RGB frame:
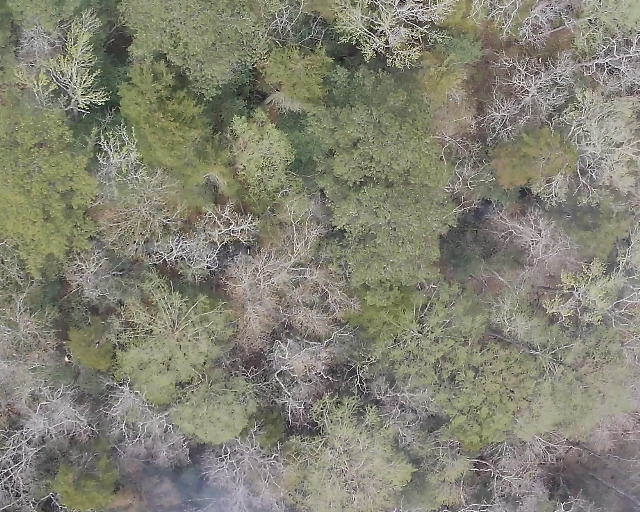
Thermal frame:
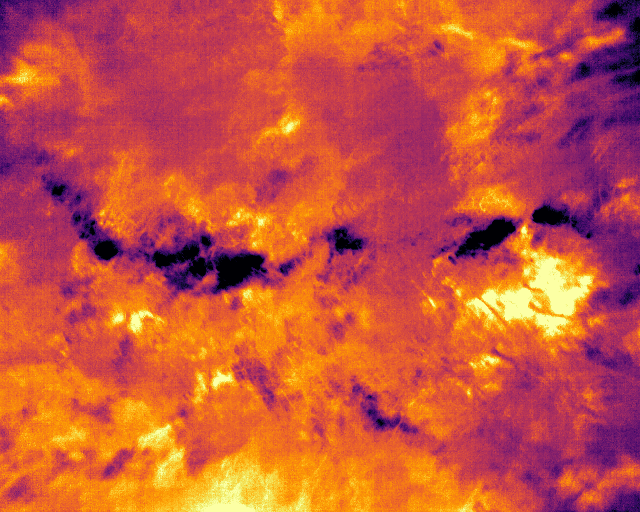
Captured: 2026-02-26 03:09:04
Pixels at or above 80 °C: 0 (fraction of frame: 0)